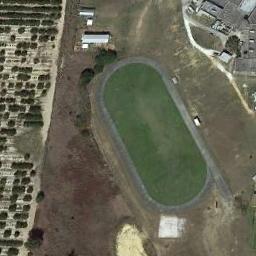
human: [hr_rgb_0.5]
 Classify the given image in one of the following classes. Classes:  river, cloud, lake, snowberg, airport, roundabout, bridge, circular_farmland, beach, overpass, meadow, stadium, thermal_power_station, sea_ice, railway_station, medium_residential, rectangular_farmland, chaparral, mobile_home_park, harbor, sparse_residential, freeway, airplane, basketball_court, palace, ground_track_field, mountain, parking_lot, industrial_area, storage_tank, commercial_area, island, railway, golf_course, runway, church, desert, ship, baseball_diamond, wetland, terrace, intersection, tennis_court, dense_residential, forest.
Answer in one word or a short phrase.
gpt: ground_track_field